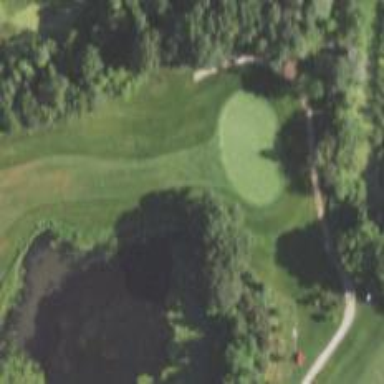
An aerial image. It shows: Golf hole.